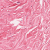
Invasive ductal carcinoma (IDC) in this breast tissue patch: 0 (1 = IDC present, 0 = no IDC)